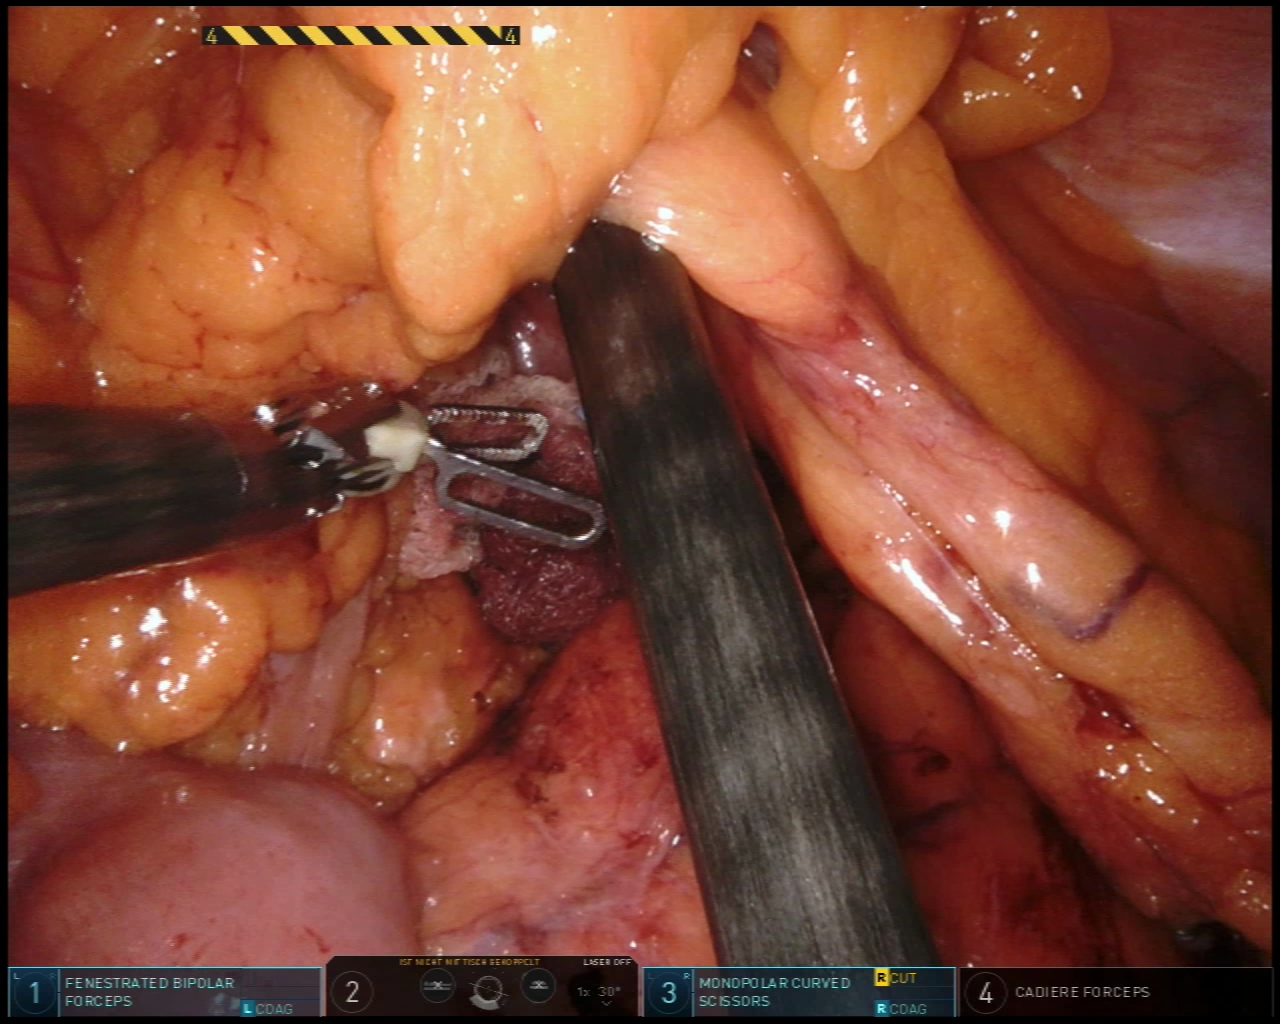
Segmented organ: pancreas
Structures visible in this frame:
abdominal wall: yes
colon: yes
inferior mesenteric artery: no
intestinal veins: no
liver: no
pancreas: yes
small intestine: yes
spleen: no
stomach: no
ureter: no
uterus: no
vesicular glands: no